Interaction volume radius: 5 \u00c5
Interaction volume height: 10 \u00c5
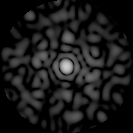
Disorder parameter: 0.8719